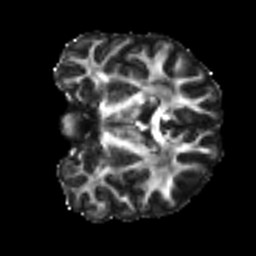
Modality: FA
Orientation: coronal
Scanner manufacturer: siemens
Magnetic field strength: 3 T
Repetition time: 4 s
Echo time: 0.0594 s